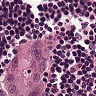
Metastatic tissue present: yes